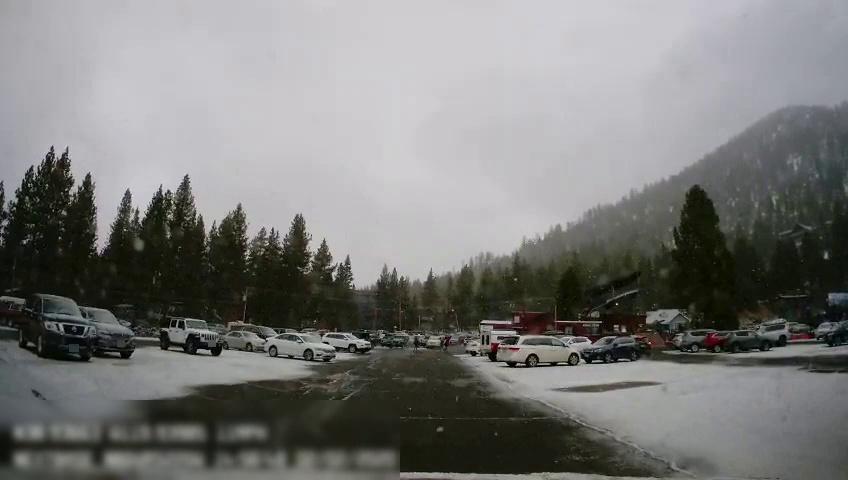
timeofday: Day
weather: Snowy
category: Vehicles | SUV
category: Vehicles | SUV
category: Vehicles | SUV
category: Vehicles | Car
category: Vehicles | Car
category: Vehicles | SUV
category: Vehicles | Truck
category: Vehicles | Car
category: Vehicles | SUV
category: Vehicles | Car
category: Vehicles | Truck
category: Vehicles | Car
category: Vehicles | SUV
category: Vehicles | SUV
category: Vehicles | Car
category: Vehicles | Car
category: Vehicles | Car
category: Vehicles | Car
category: Vehicles | SUV
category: Vehicles | Car
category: Vehicles | SUV
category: Drivable Space
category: Pedestrians
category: Pedestrians